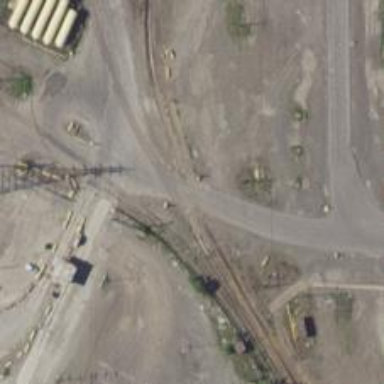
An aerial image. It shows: Level crossing along the railway.